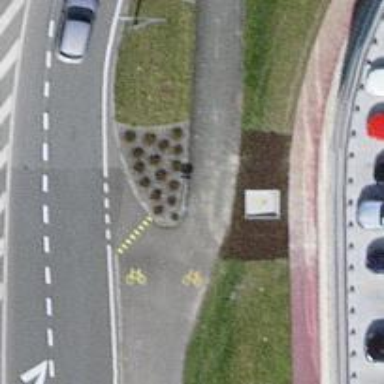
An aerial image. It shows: Asphalt cycleway.